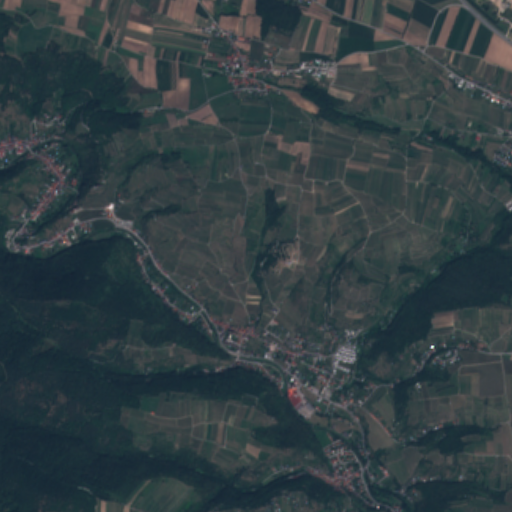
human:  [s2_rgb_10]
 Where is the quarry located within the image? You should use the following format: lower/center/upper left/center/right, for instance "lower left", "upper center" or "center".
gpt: The quarry is located in the upper right of the image.
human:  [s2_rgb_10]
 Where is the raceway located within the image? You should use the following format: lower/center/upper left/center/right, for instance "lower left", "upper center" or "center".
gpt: The raceway is located in the center of the image.
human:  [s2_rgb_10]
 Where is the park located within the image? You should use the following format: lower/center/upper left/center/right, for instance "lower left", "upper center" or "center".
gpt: There is no park in the image.